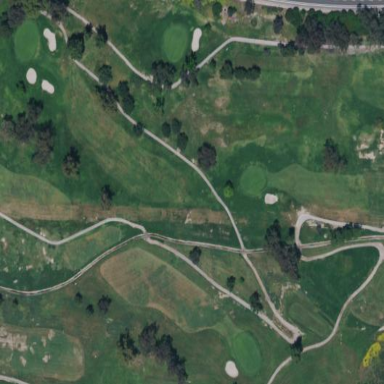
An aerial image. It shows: Golf fairway surrounded by grass.